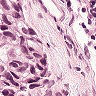
Metastatic tissue present: yes